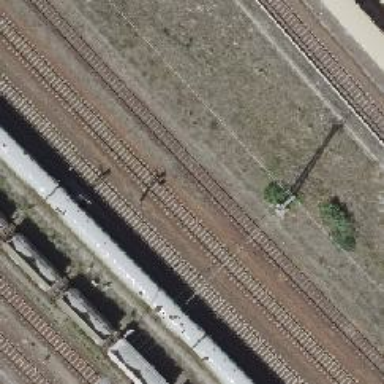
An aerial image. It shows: Railway signal.